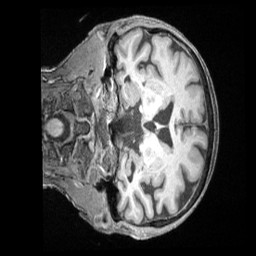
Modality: T1w
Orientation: coronal
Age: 71
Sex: female
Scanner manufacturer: siemens
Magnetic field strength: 3 T
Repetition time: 2.5 s
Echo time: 0.00222 s